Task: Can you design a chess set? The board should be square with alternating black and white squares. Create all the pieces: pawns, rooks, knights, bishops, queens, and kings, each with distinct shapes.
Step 5128:
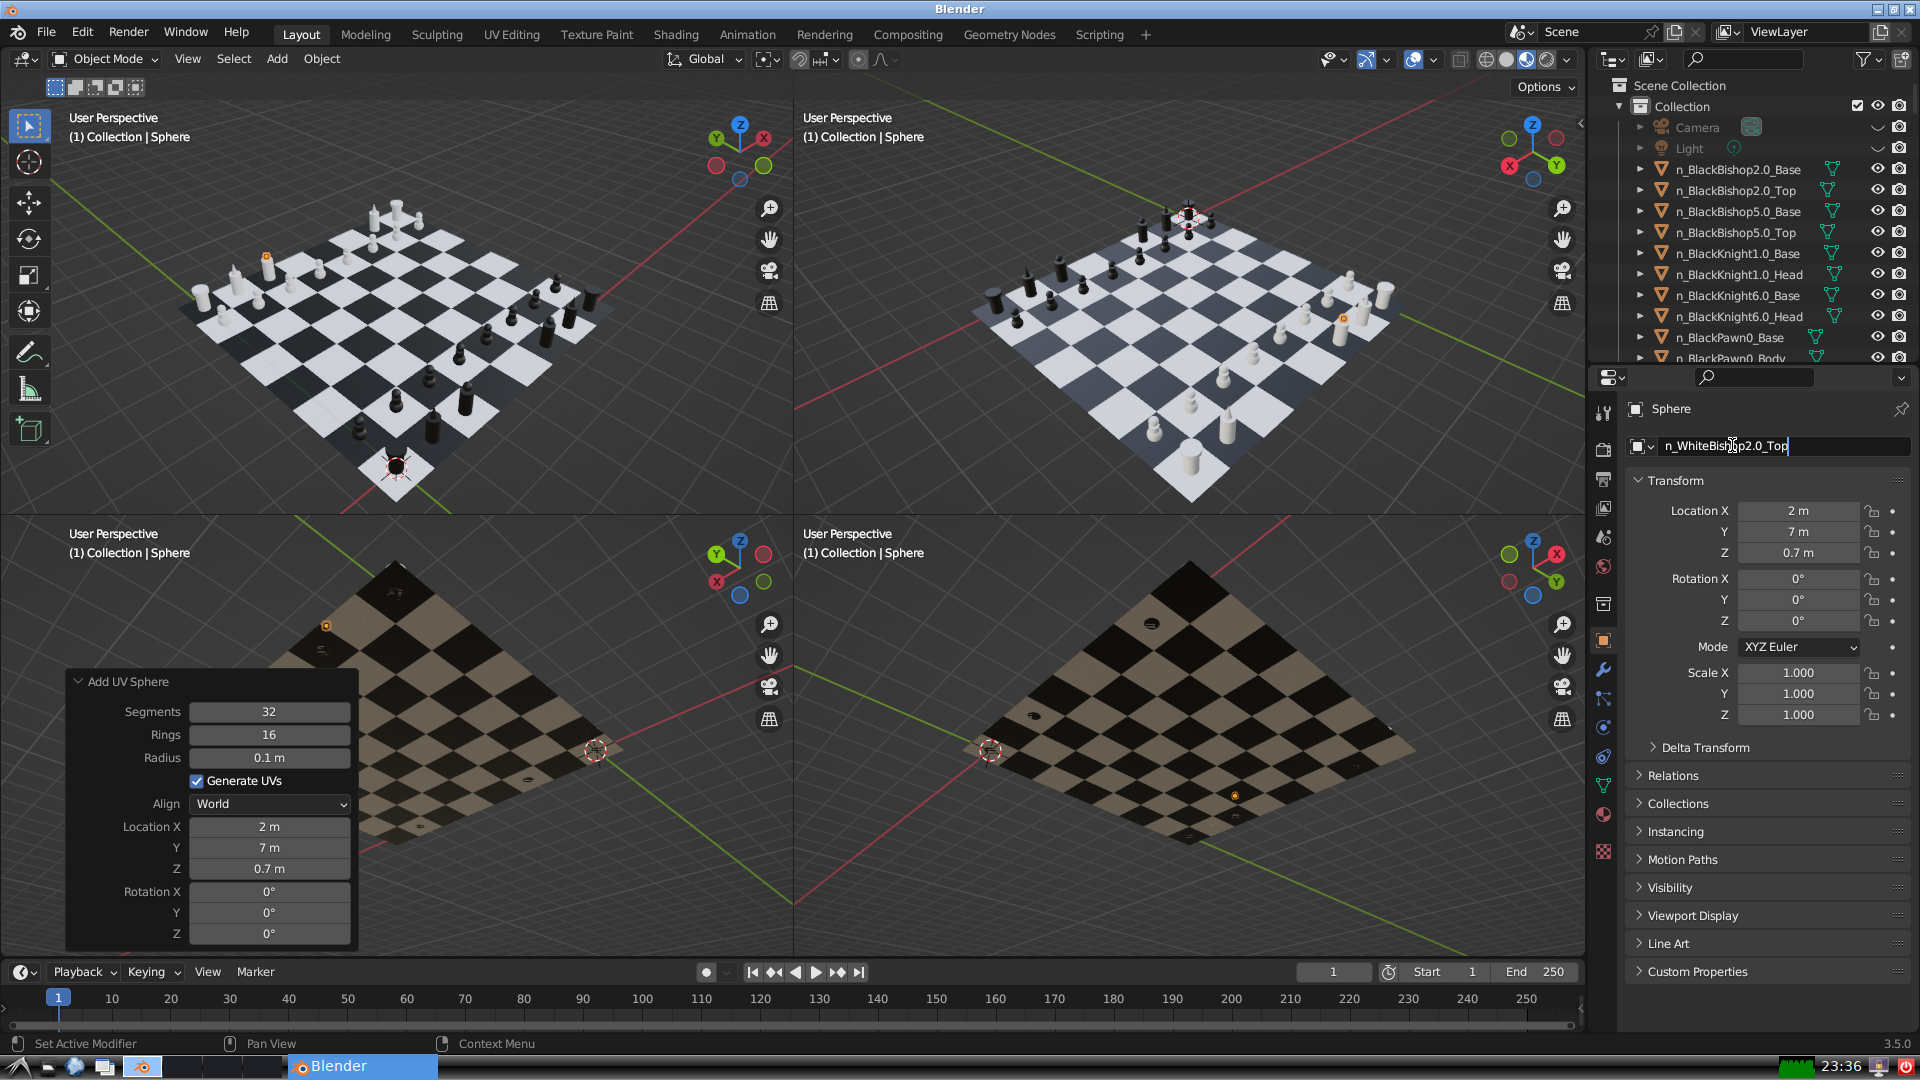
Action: {"key_press": ['Return']}